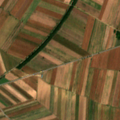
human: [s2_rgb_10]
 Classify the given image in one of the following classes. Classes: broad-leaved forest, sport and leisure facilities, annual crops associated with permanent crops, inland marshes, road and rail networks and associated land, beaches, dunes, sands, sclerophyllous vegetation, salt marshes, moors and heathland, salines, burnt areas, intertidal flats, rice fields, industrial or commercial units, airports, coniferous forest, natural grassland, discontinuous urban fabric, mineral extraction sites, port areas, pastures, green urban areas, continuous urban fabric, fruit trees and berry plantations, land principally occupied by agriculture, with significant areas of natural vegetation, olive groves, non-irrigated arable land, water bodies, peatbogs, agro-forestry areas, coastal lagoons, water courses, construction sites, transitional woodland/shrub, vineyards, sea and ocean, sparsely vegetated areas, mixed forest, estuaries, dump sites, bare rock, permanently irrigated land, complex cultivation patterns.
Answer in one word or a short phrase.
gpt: non-irrigated arable land